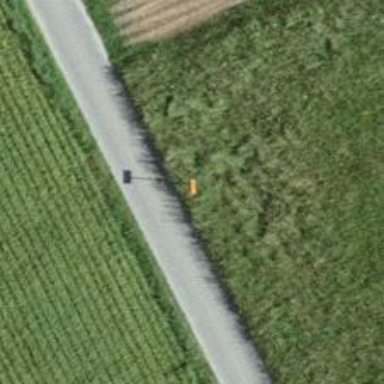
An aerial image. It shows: Pole with roof cover.